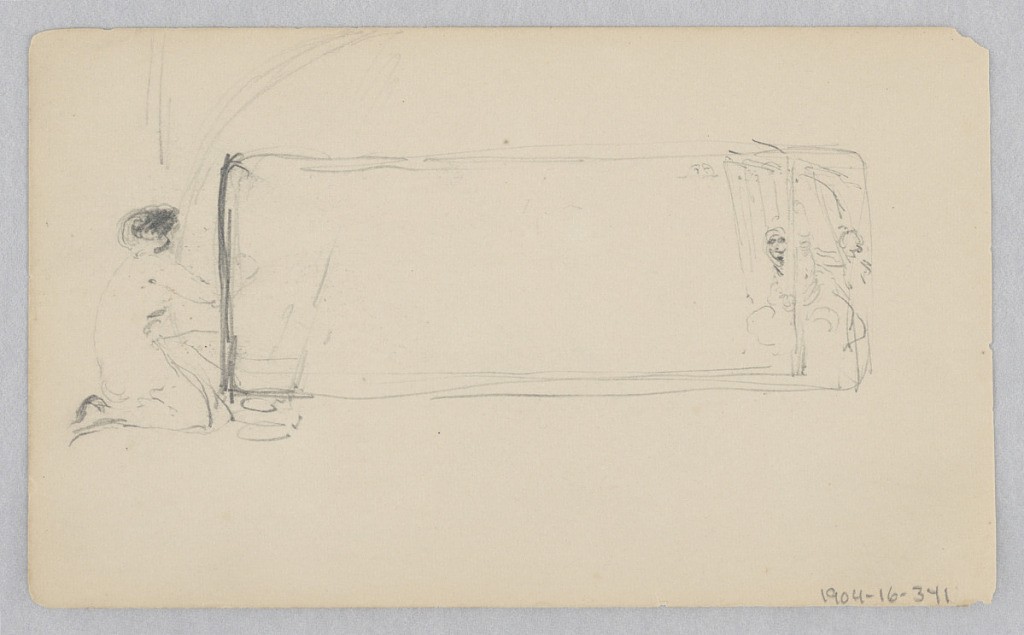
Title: Figure
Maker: Robert Frederick Blum, American, 1857–1903
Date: n.d.
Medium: Graphite on wove paper
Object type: Drawing
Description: Sketch of a female figure kneeling.